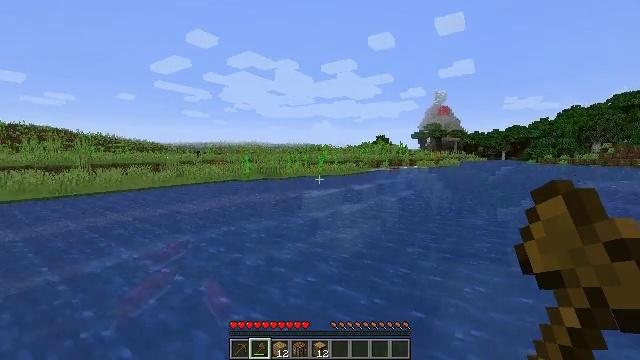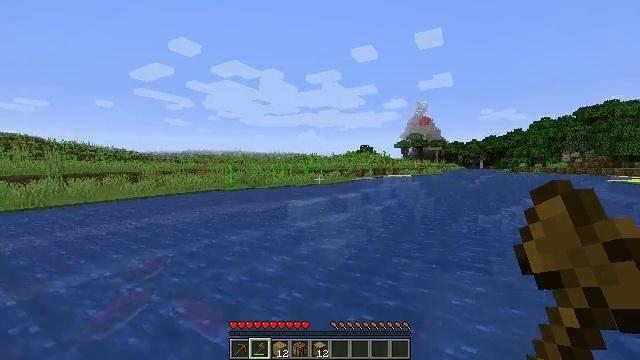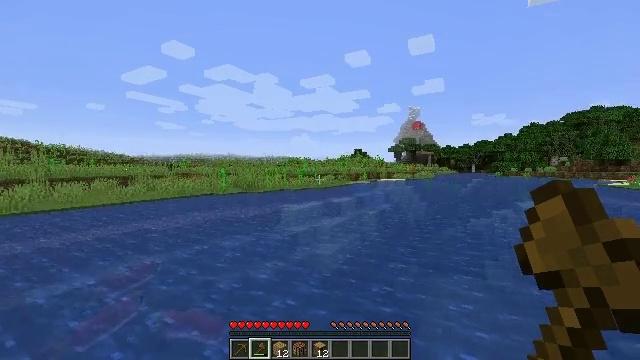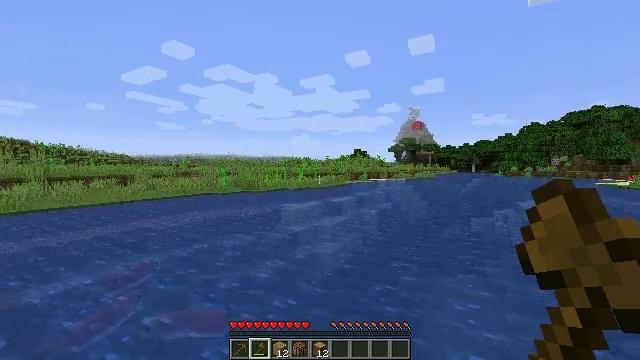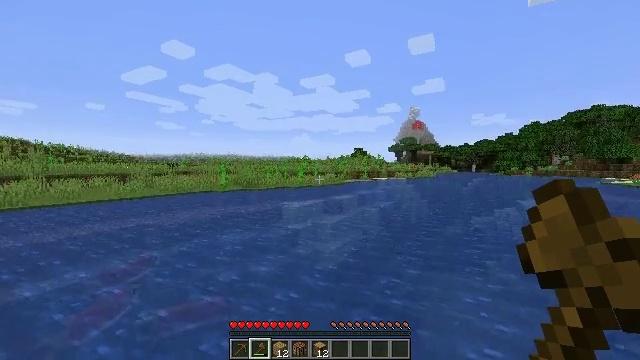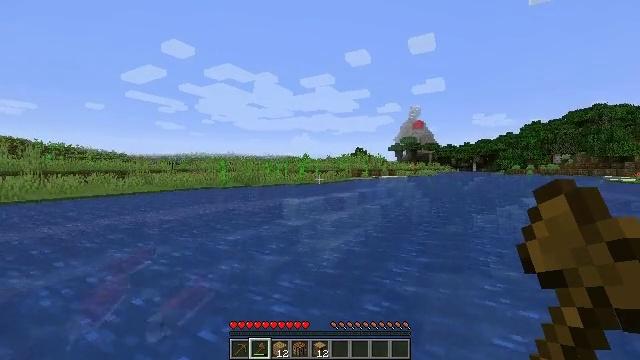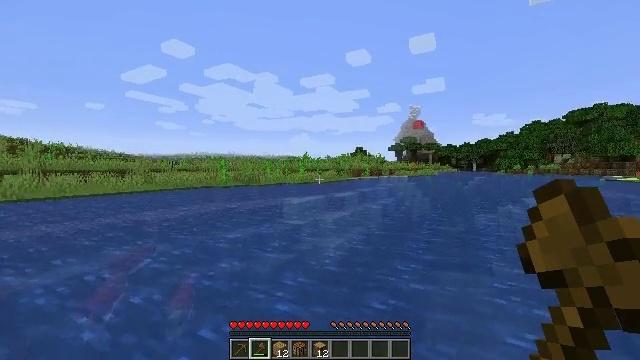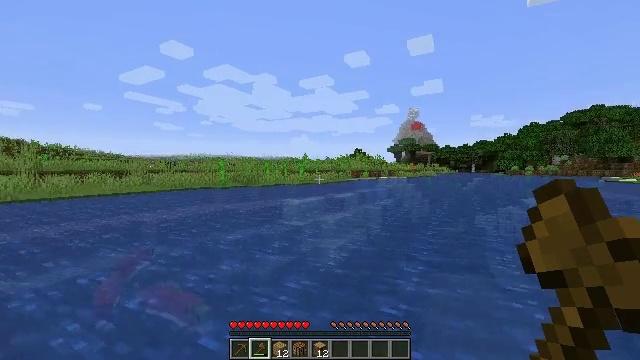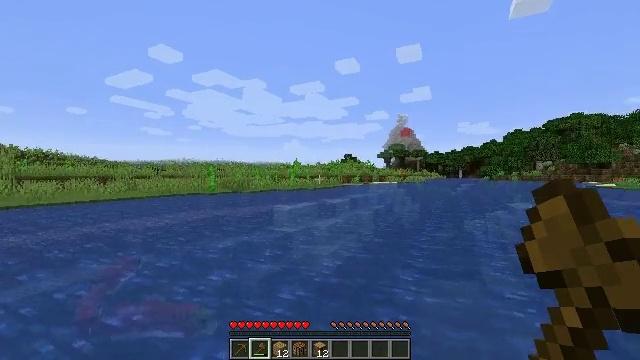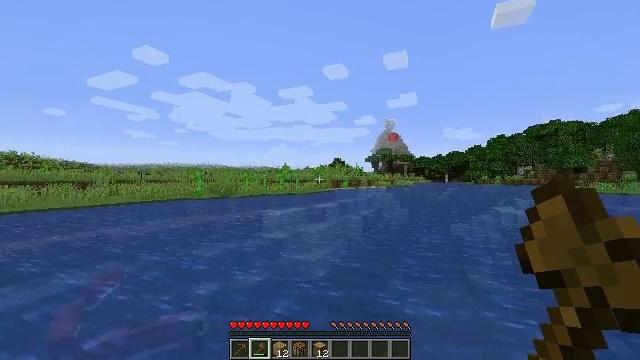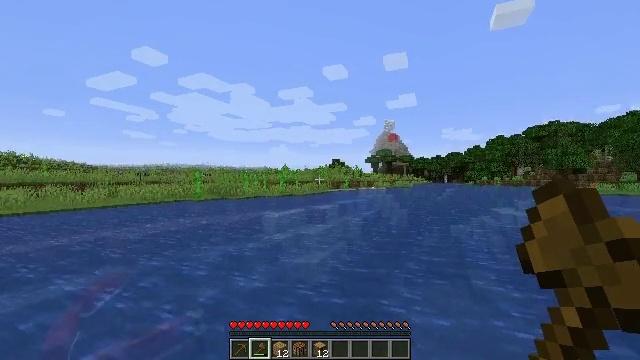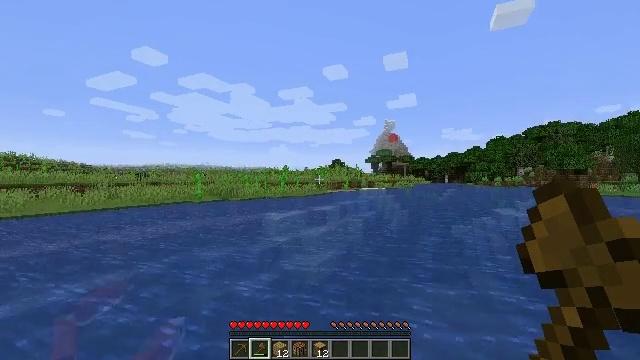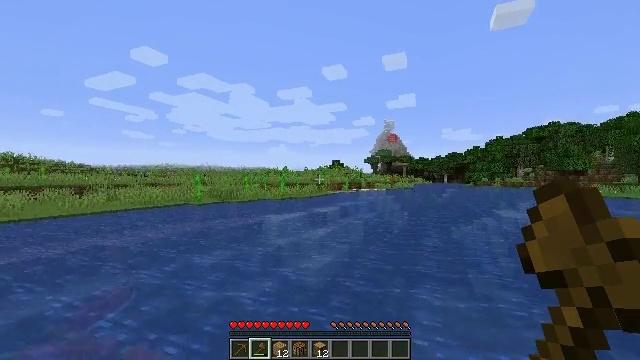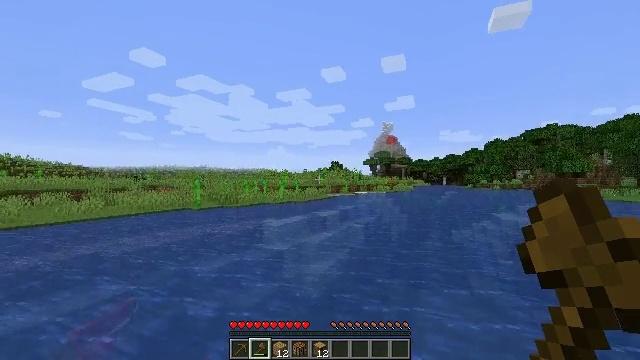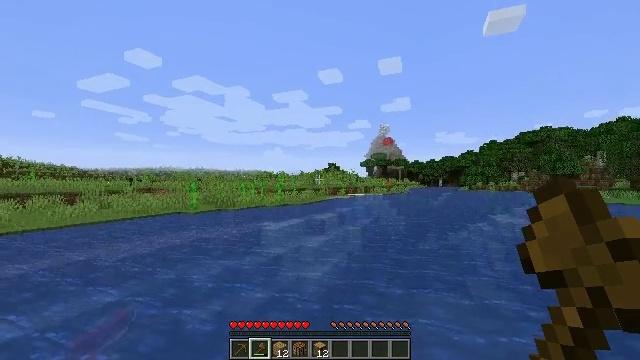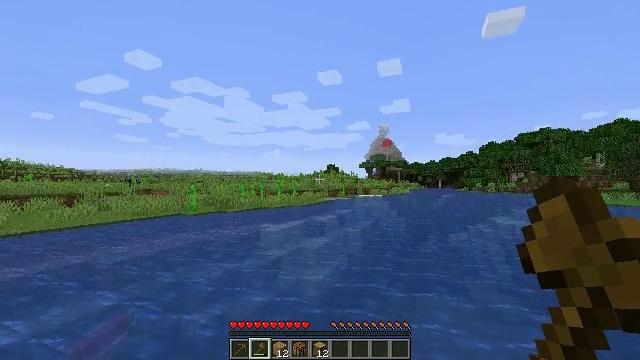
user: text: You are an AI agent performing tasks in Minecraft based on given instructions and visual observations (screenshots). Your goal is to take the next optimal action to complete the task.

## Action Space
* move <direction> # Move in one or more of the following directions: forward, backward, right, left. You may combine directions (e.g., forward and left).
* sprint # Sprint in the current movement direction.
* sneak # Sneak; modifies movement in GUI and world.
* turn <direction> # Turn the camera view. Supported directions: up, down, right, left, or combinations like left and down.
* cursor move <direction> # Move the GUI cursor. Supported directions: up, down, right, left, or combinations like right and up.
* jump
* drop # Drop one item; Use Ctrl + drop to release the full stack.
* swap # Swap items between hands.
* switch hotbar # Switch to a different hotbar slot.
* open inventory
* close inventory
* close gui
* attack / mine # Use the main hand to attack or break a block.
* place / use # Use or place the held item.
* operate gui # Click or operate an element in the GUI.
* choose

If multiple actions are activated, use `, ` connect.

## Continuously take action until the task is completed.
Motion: motion action
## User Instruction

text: Attack the sunflower to harvest it.
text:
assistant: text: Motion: move forward, turn right and up, jump
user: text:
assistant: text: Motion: move forward and move left, turn right, jump
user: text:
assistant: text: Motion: move forward and move left, jump
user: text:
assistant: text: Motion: move forward and move left, jump
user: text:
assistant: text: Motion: move forward and move left, jump
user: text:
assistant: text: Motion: move forward and move left, jump
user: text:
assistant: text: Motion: move forward and move left, jump
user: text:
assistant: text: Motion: move forward and move left, turn right and up, jump
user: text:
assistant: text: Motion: move forward and move left, turn right, jump
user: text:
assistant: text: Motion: move forward and move left, jump
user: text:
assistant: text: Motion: move forward and move left, jump
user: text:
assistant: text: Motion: move forward and move left, jump
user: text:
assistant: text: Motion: move forward and move left, jump
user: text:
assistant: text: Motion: move forward and move left, jump
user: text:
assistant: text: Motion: move forward and move left, jump
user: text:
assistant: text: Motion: move forward and move left, jump
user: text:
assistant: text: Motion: move forward and move left, jump
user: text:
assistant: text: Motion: move forward and move left, jump
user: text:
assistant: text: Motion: move forward and move left, jump
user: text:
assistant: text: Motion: move forward and move left, jump
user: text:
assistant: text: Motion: move forward and move left, jump
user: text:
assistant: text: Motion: move forward and move left, jump
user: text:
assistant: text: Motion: move forward and move left, jump
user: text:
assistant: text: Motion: move forward and move left, jump
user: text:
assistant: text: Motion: move forward and move left, jump
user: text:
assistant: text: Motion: move forward and move left, jump
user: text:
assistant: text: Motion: move forward and move left, jump
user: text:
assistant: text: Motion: move forward and move left, turn right and up, jump
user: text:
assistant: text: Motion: move forward and move left, turn right and up, jump
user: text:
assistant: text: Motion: move forward and move left, turn right, jump